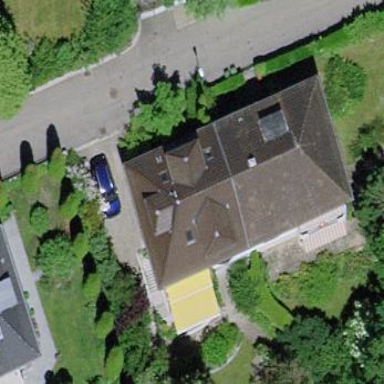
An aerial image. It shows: House with hipped roof.